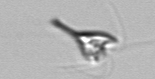
Label: Pyramimonas_longicauda